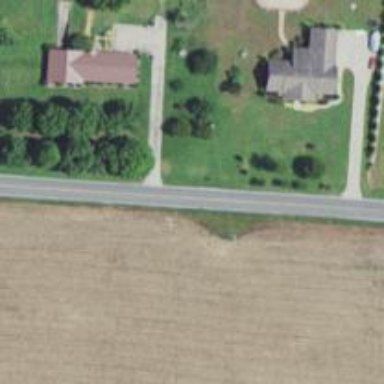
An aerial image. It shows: Driveway.